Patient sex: M
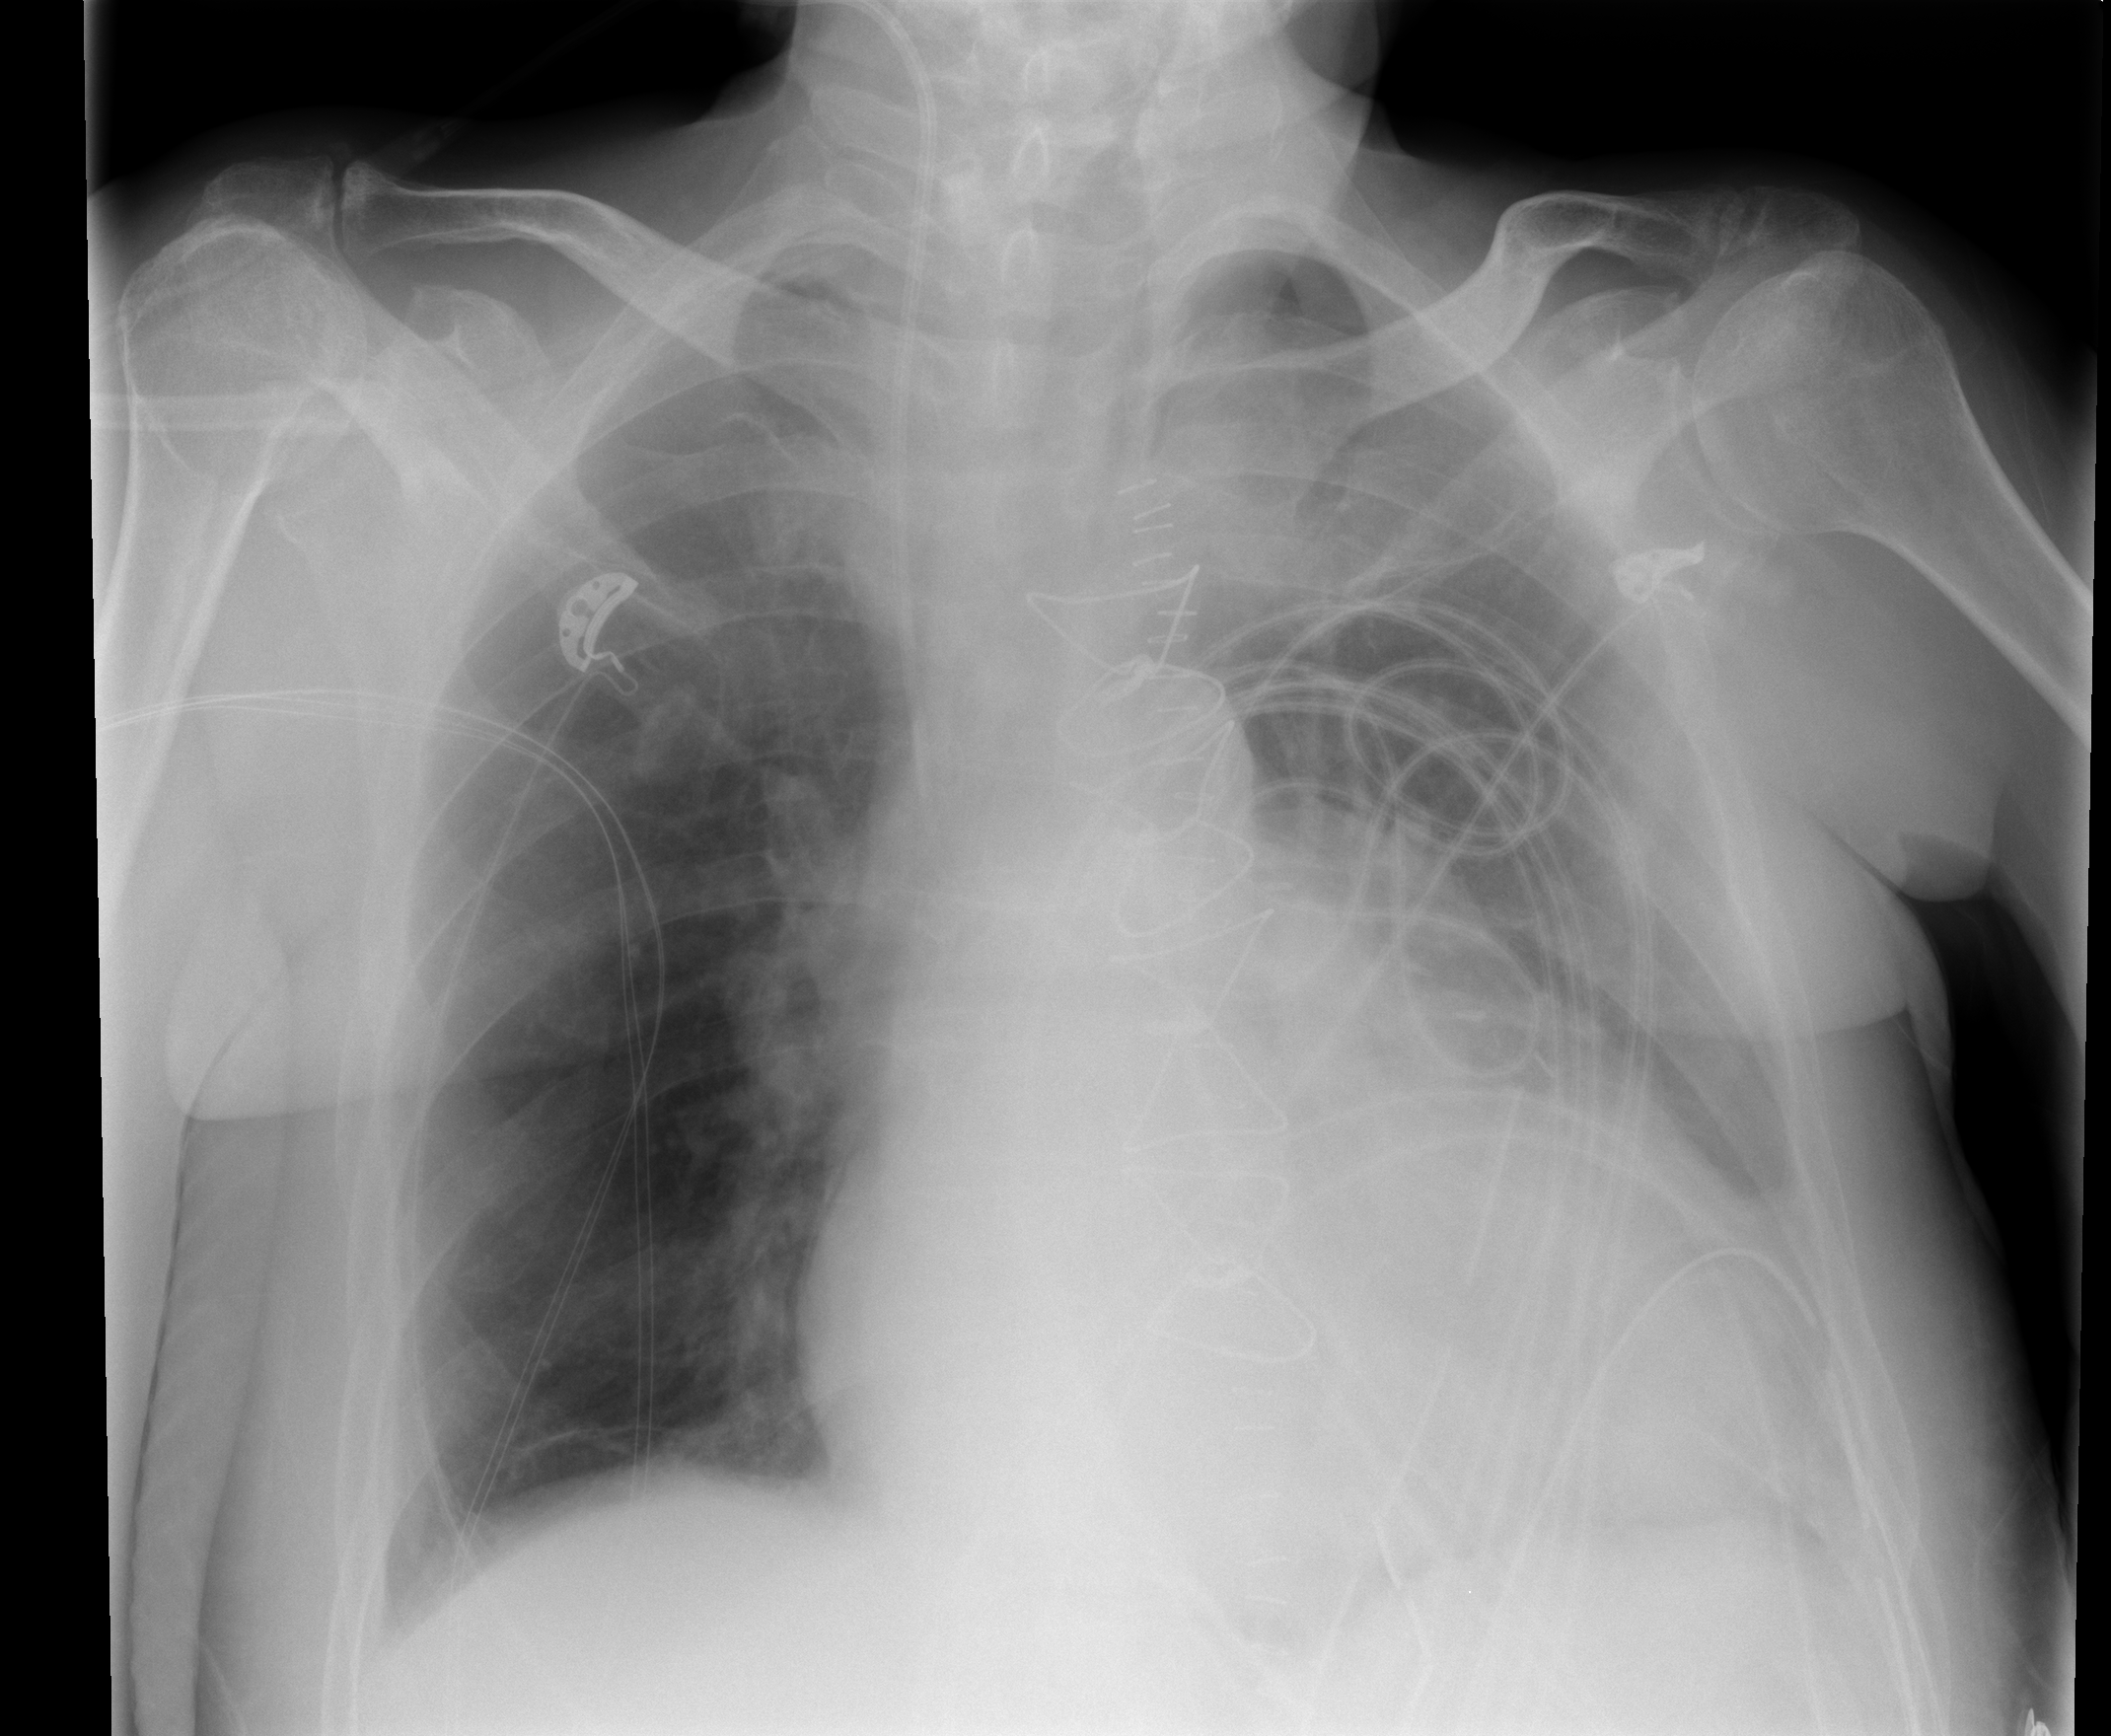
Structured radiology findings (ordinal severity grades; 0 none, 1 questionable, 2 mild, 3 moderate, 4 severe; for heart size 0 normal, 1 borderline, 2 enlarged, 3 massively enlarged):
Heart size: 2
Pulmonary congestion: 0
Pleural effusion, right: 0
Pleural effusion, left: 1
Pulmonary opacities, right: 0
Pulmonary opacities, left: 0
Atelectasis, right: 0
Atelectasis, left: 2